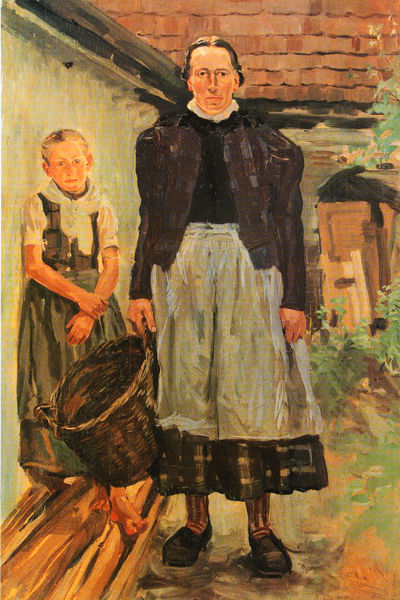
Titel: Bäuerin mit Kind
Künstler: Josef Damberger
Standort: Süddeutschland
Institution: Privatbesitz
Schlagwörter: baum, blau, fuß, gemälde, haut, nackt, weiß, gelb, grob, grün, impressionismus, mädchen, ocker, sand, äste, braun, frau, frisur, grau, haar, hell, holz, kariert, kleid, kleider, licht, mitte, orange, schwarz, tür, blick, dach, gebäude, haus, rot, schal, tuch, wiese, beige, malerei, rock, blond, gesichter, hemd, jacke, wand, arm, arme, augen, falten, gesicht, kragen, hände, möbel, portrait, porträt, öl, ast, erde, häuser, strauch, busch, gebüsch, pastos, boden, haare, realismus, stoff, familie, kind, mutter, tochter, pflanzen, scheitel, alltag, arbeit, bauern, dachziegel, genre, schuppen, beine, schürze, füße, magd, genrebild, röcke, schuhe, bäuerin, bäuerinnen, leer, dächer, mauer, ziegel, bauernhof, hof, einfach, streng, halstuch, gestreift, korb, roch, bretter, weste, tor, wände, strümpfe, barfuss, eingang, hinterhof, stolz, geflecht, scheune, kittel, schuh, liebermann, pinselduktus, tracht, pantoffel, schultertuch, unkraut, ziegeldach, pinselstriche, kraut, schüchtern, oma, schtten, landarbeit, grossmutter, pantoffeln, schindeln, schindel, dachrinne, ind, schürtze, barfüssig, ziegelstein, rustikal, unterkleid, wäschekorb, bescheiden, bieberschwanz, bäuern, gefelecht, gerümpel, gnre, kitteschürze, pantinen